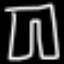
Label: pants